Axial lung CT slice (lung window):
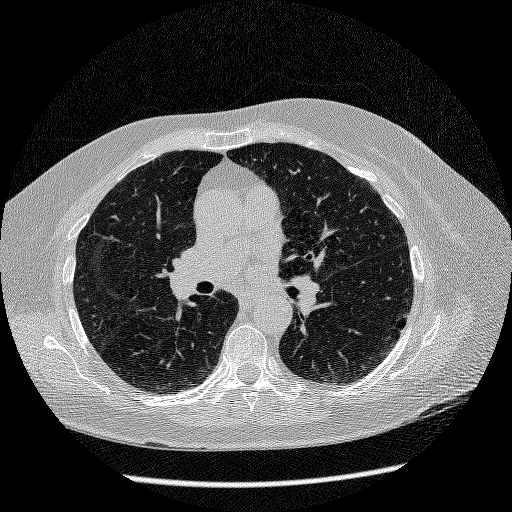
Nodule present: no